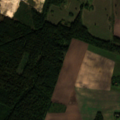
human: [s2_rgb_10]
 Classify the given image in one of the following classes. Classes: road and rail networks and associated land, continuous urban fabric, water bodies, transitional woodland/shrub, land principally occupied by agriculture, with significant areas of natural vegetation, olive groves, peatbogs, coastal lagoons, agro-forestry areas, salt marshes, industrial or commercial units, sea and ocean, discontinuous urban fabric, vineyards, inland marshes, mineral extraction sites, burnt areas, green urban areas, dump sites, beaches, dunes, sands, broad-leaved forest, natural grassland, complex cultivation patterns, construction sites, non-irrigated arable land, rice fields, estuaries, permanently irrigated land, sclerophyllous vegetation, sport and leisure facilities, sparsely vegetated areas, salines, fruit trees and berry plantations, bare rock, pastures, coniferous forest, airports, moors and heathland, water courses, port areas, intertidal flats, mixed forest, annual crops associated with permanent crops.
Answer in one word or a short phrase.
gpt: mineral extraction sites, non-irrigated arable land, broad-leaved forest, transitional woodland/shrub